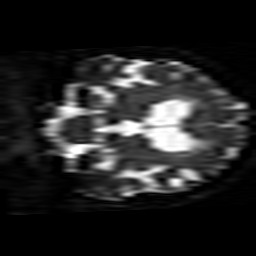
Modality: ADC
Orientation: coronal
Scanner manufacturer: siemens
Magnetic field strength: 1.5 T
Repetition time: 8.7 s
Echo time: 0.119 s